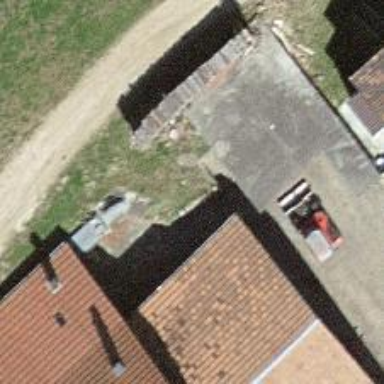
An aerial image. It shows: Garage.